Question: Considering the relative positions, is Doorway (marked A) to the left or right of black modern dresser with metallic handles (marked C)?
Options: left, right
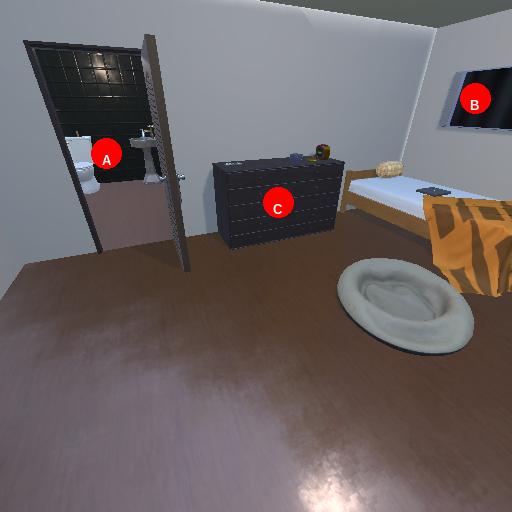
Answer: left